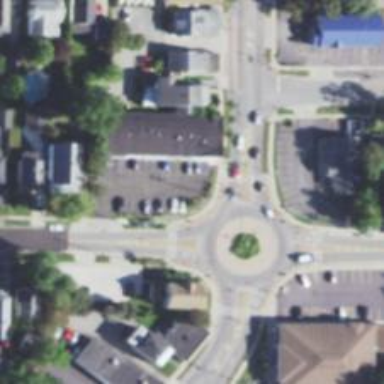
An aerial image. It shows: Roundabout at primary highway.